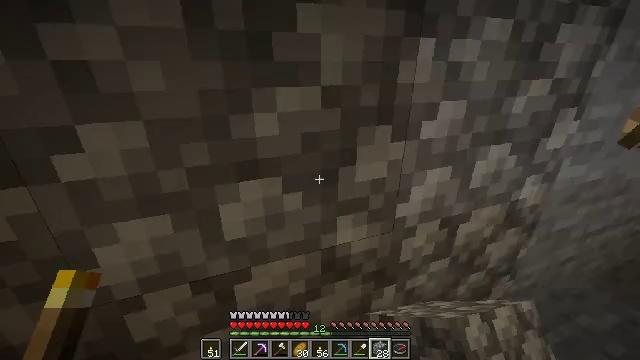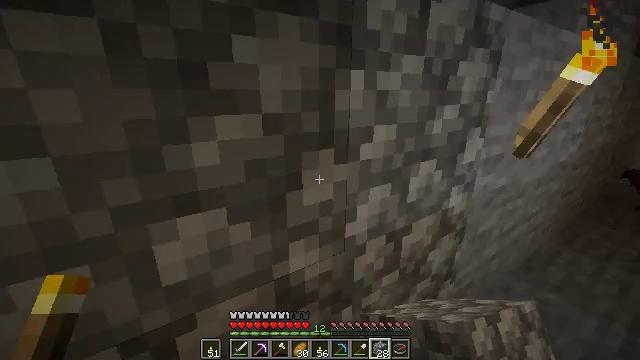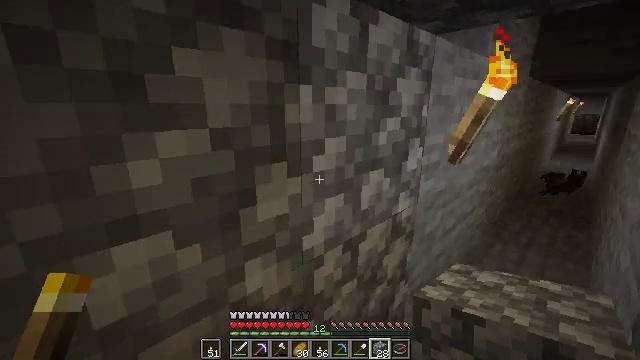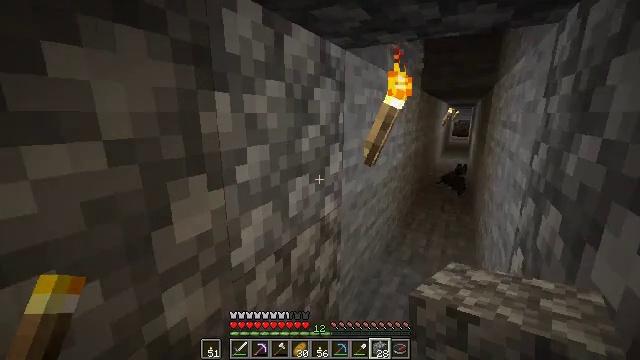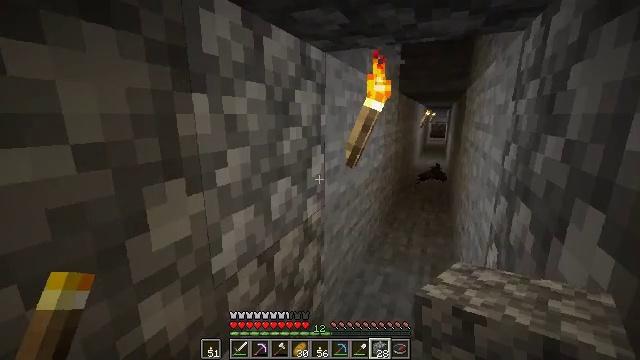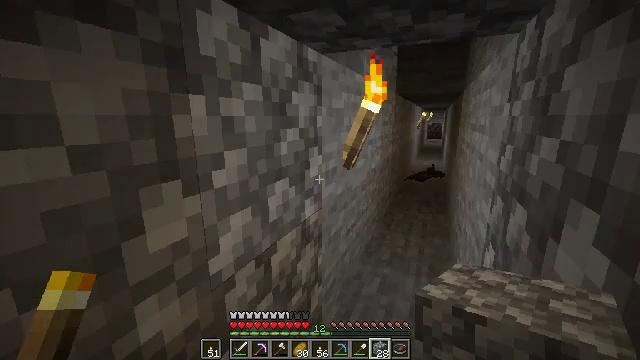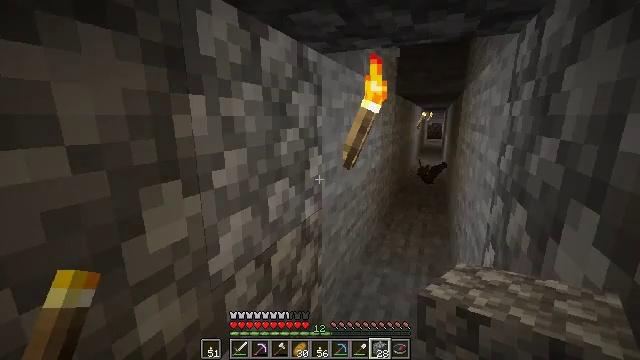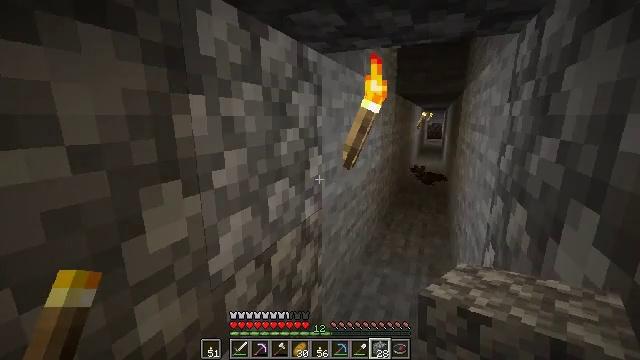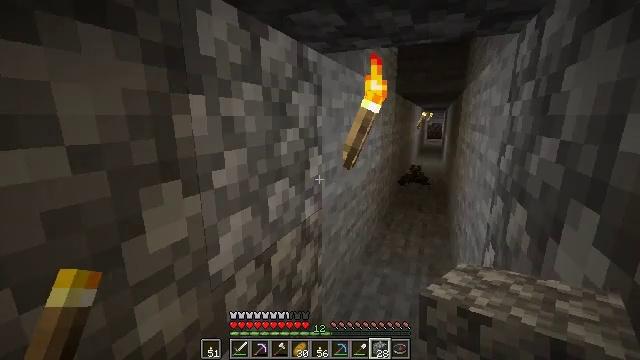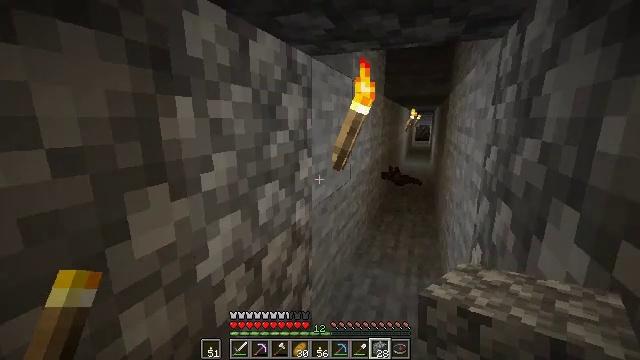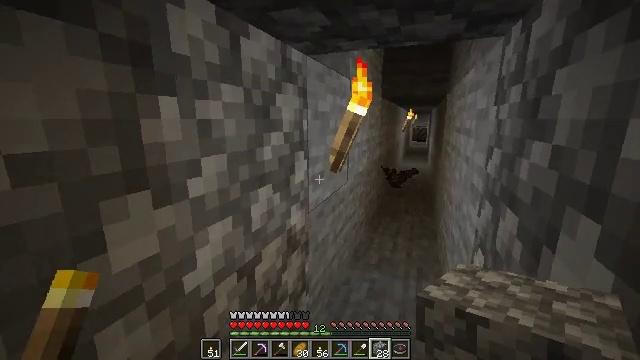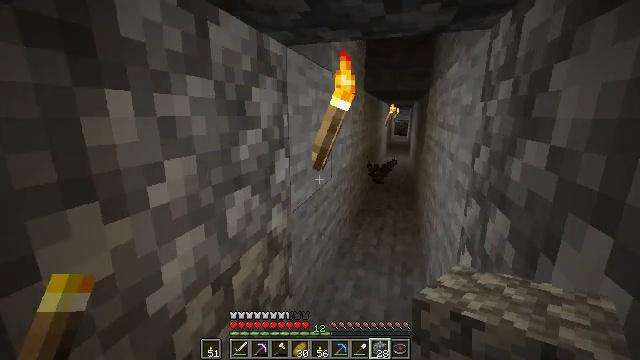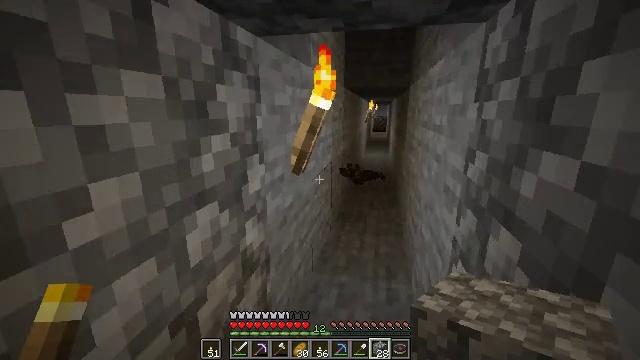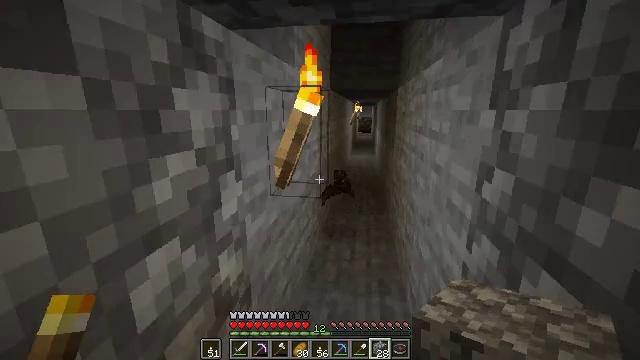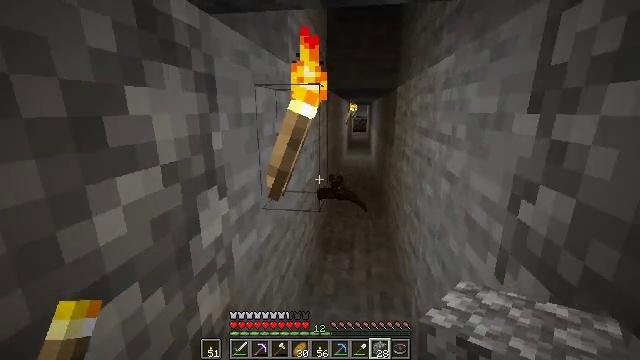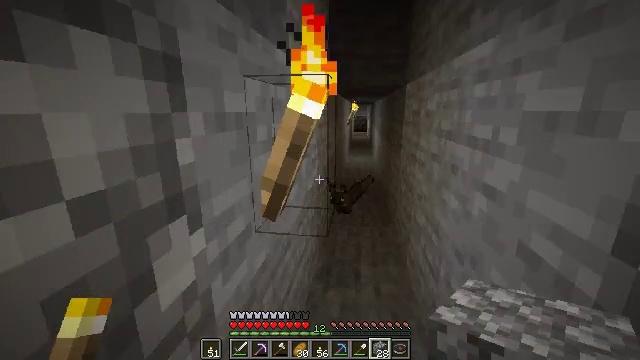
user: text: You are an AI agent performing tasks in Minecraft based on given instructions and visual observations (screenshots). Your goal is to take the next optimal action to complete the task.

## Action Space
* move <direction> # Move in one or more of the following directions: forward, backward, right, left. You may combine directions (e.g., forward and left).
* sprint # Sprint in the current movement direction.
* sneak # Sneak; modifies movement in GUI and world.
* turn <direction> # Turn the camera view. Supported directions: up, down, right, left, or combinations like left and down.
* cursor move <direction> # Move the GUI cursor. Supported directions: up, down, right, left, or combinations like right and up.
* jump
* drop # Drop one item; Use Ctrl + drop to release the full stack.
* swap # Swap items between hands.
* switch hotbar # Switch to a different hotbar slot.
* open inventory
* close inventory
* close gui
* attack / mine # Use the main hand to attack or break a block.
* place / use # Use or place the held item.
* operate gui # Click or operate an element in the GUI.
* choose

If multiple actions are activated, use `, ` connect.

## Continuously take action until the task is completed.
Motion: motion action
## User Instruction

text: Kill flying mobs.
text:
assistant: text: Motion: turn right and up
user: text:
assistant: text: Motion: turn right and up
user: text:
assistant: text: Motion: turn right and up
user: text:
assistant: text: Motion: turn right
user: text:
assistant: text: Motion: no_op
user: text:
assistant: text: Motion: no_op
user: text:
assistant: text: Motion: no_op
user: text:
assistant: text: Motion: no_op
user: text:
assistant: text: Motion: turn right
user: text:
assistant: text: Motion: move forward
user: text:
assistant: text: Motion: move forward, turn right and down
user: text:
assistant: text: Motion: move forward, turn right
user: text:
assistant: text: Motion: move forward, turn right
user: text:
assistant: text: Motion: move forward, turn right
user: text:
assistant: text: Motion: move forward
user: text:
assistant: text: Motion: move forward
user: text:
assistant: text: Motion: move forward, turn right
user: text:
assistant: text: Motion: move forward, turn right
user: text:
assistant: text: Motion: move forward, switch to hotbar 1
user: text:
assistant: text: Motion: move forward, turn down, switch to hotbar 1
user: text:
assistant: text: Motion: move forward, turn right and down, switch to hotbar 1
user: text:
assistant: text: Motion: no_op
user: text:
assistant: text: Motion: turn down
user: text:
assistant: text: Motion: turn left and down
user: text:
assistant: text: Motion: no_op
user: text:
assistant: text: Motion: turn down
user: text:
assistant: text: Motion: no_op
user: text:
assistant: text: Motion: no_op
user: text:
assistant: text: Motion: no_op
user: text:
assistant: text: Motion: no_op